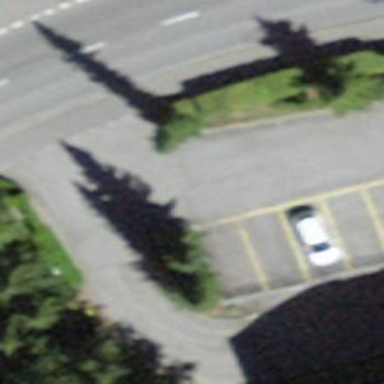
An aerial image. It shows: Parking aisle designated as service road.